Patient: sex M, age 75
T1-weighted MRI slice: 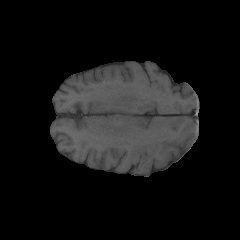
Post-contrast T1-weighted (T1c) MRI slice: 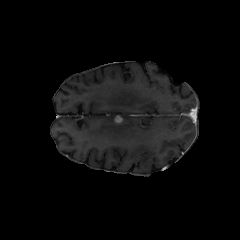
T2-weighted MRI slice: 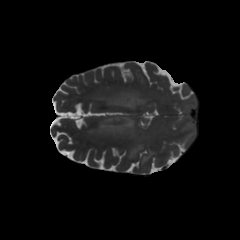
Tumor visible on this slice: yes
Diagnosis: Glioblastoma, IDH-wildtype
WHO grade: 4